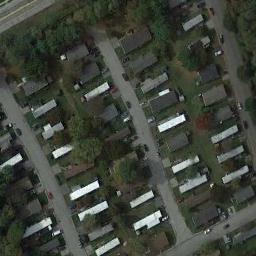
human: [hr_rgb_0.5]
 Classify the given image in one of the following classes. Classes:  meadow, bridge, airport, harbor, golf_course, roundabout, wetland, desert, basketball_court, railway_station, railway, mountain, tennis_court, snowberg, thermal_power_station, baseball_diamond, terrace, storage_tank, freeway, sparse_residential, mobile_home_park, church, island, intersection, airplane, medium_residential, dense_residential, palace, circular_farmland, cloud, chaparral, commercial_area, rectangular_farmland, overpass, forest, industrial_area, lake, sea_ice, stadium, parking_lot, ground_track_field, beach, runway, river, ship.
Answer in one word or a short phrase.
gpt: mobile_home_park